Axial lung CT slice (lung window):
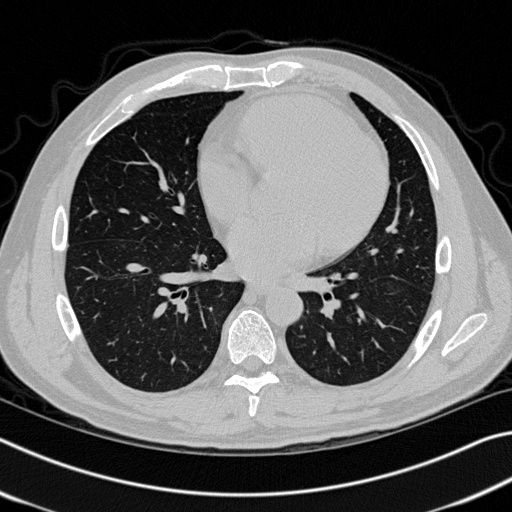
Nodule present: no